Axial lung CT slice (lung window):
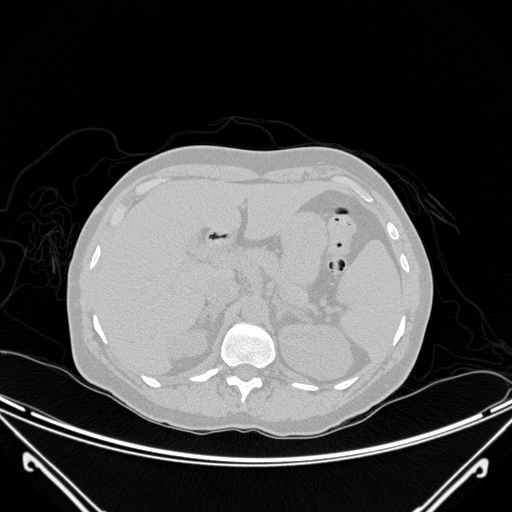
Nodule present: no